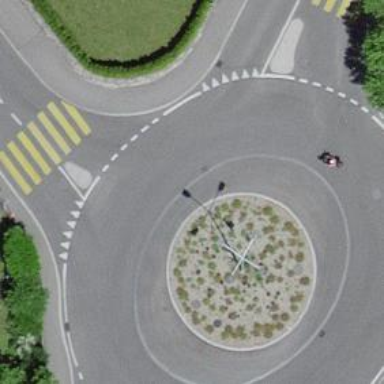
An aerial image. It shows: Tertiary road leading to roundabout.